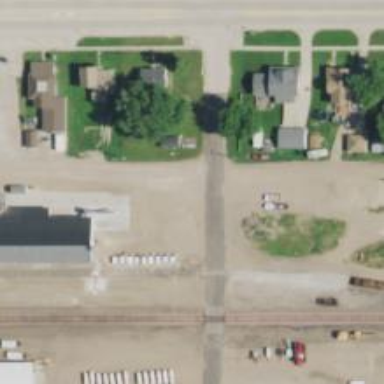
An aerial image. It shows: Alley classified as service road.